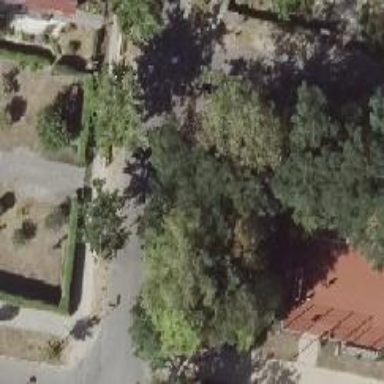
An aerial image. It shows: Avenue lined with deciduous broadleaved trees.